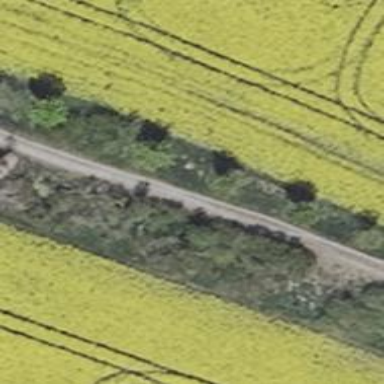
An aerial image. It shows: Gravel track road with designated cycle track alongside.